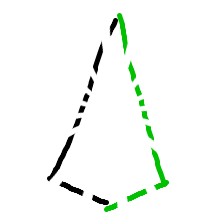
Shape: kite